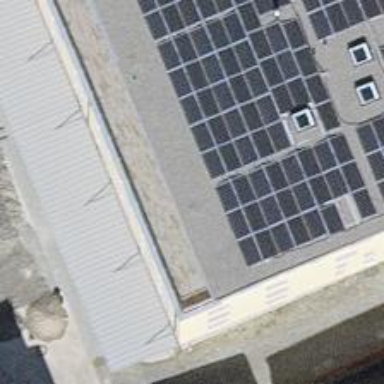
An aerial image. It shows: Solar power generator.